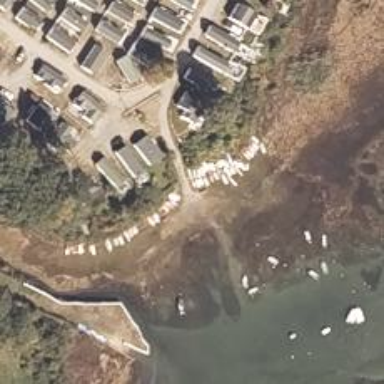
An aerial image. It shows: Slipway on leisure land.